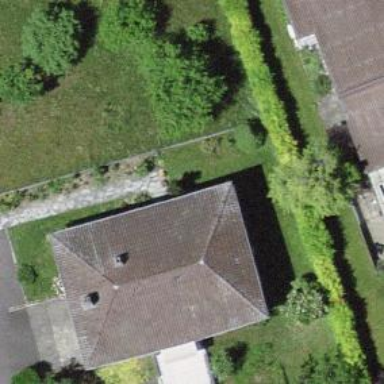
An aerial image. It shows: Residential building.